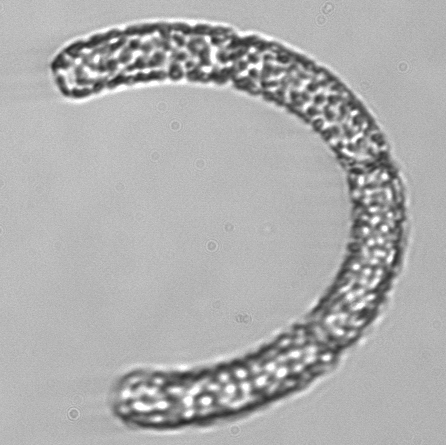
Label: Guinardia_striata